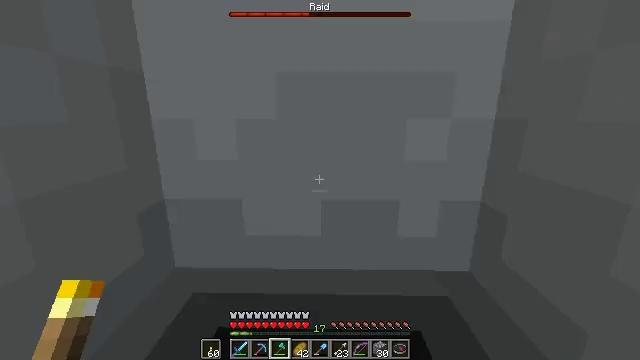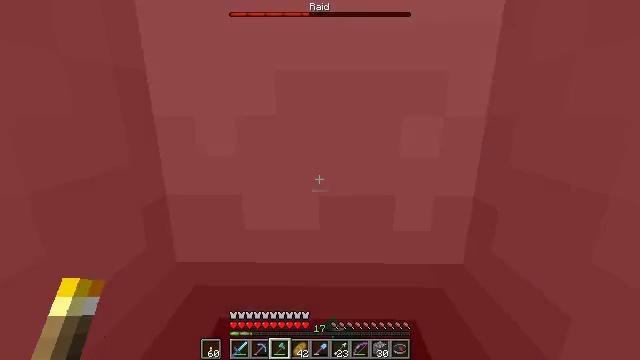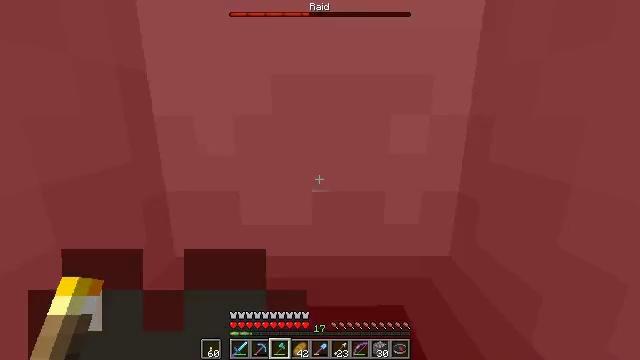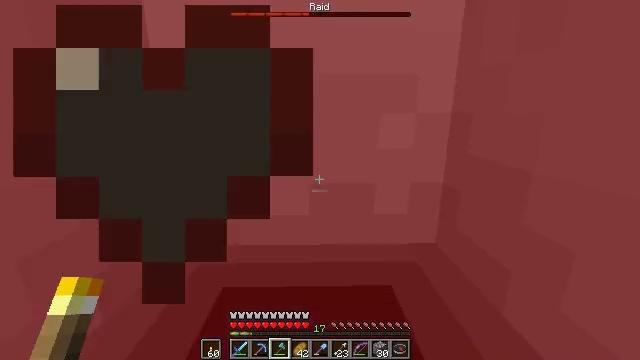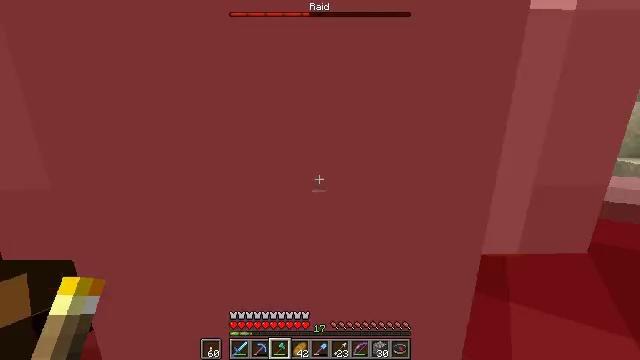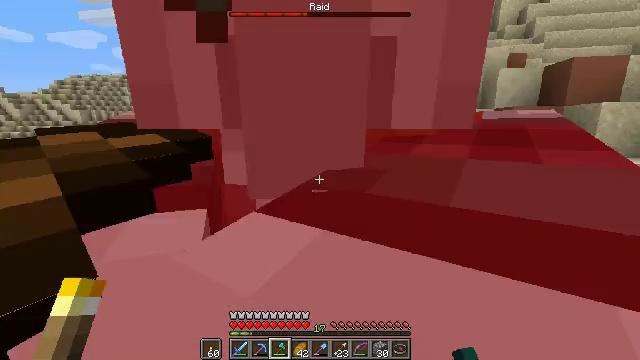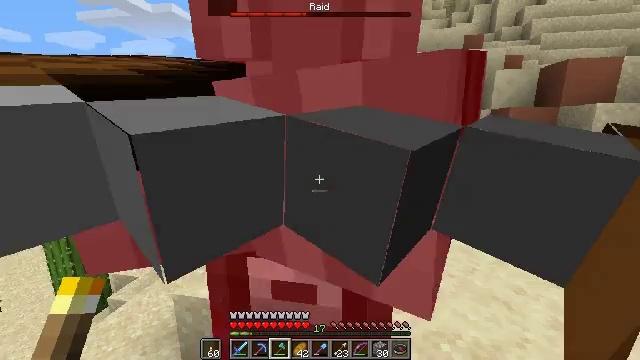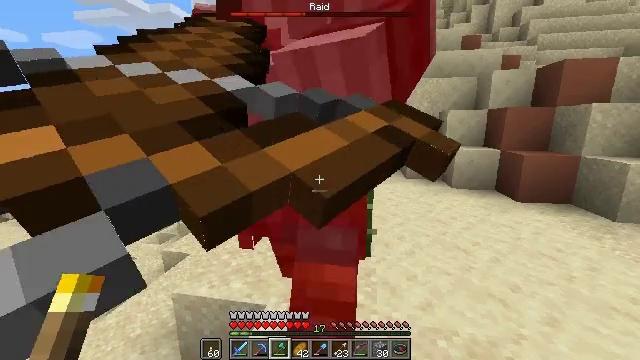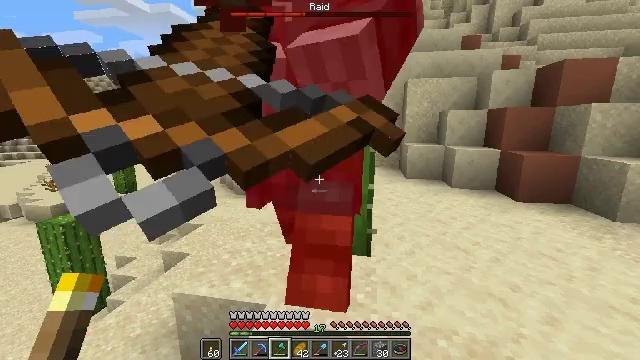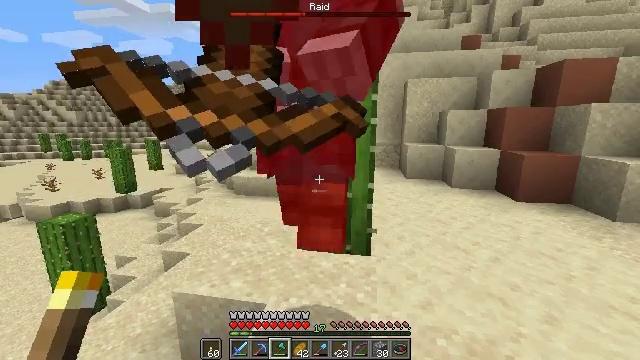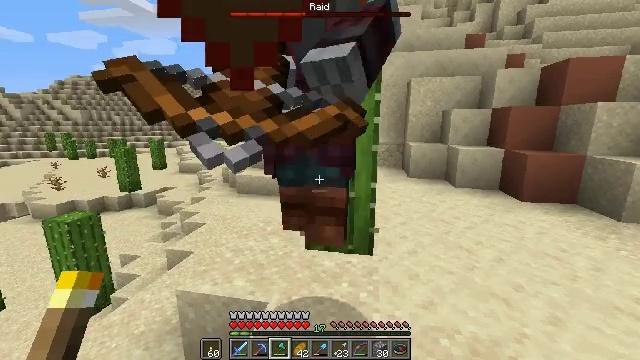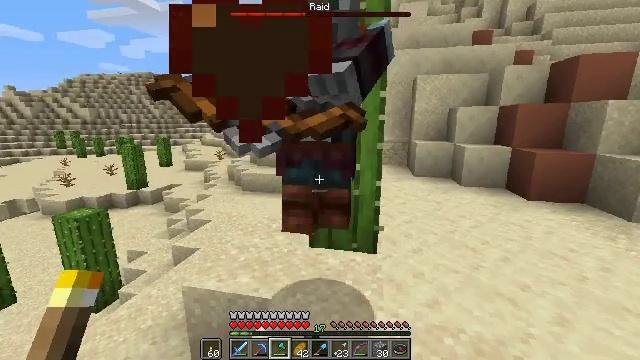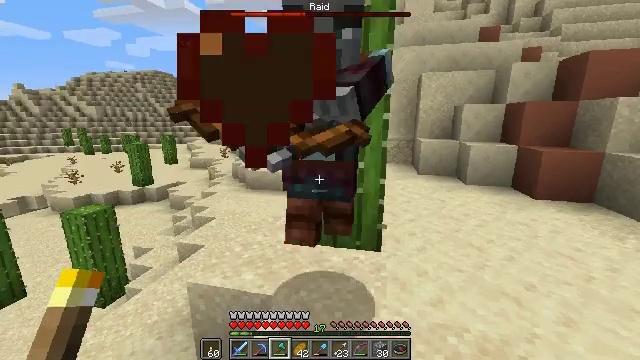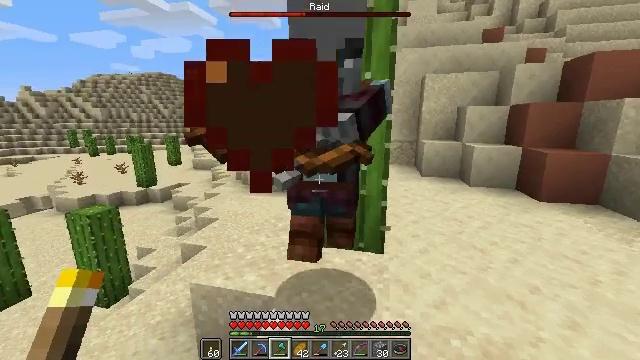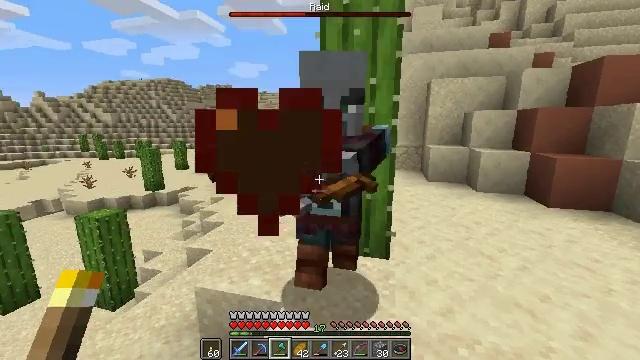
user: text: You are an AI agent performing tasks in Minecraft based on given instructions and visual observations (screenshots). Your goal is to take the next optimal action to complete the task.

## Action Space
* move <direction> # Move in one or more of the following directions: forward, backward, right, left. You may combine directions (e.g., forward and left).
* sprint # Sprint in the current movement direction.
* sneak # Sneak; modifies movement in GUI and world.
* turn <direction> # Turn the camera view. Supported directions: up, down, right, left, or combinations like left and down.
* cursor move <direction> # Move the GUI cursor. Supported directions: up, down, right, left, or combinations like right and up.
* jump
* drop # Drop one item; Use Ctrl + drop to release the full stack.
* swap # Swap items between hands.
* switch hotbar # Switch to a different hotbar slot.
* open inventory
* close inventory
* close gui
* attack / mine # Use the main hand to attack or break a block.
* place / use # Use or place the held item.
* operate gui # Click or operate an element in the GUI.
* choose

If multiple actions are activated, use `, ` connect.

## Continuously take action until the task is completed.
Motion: motion action
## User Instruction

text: Kill a pillager.
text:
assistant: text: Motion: attack / mine
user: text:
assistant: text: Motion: attack / mine
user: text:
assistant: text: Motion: no_op
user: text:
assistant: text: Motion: attack / mine
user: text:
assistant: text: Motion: attack / mine
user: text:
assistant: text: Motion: attack / mine
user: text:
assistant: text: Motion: no_op
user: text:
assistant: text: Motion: no_op
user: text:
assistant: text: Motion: no_op
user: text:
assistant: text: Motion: attack / mine
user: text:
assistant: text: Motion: turn left, attack / mine
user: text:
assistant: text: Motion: attack / mine
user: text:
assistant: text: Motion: attack / mine
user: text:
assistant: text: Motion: turn left and up, attack / mine
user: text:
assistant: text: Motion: attack / mine